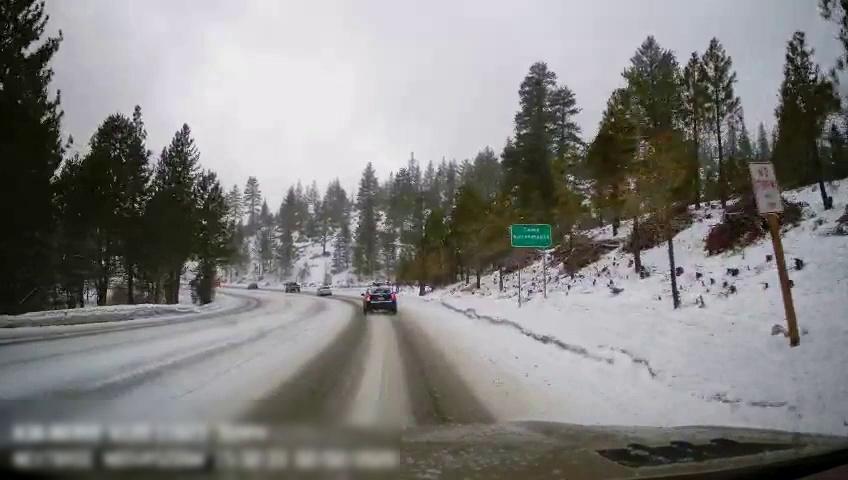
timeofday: Day
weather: Snowy
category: Drivable Space
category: Vehicles | Car
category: Vehicles | Car
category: Traffic | Signs
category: Traffic | Signs